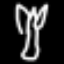
Label: fork